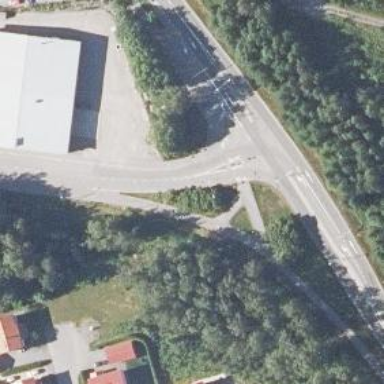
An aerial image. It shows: Cycleway.